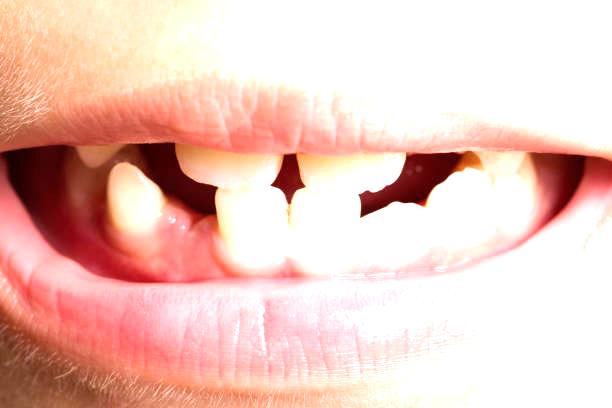
Condition: hypodontia